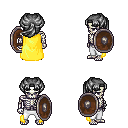
a pixel art fantasy rpg character, male body template, skeleton, yellow cape, white pants, gray princess hairstyle, shield, four views (front, back, left, right), 2x2 character sprite sheet, small pixel art, hard edges, no anti-aliasing